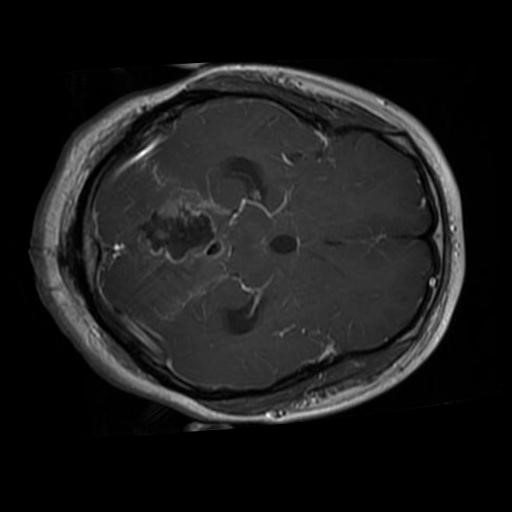
Label: brain_glioma